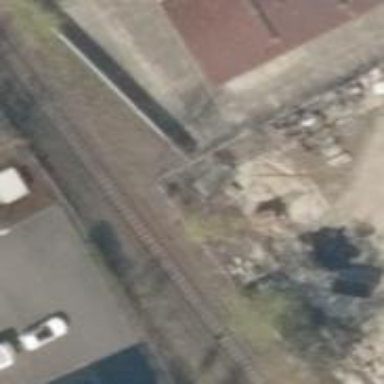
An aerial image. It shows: Railway signal.